Question: I have a UITextView where I set the border width, border color, and corner radius properties on its layer, and the outside looks great. However, the inner part of the border doesn't have rounded corners like the outer part, and it looks kind of funny. Is there a way to round the inner corners of the border?
Edit:
Here's the code I used in the 'initWithFrame:' method:
'''
- (id)initWithFrame:(CGRect)frame
{
self = [super initWithFrame:frame];
if (self) {
self.backgroundColor = UIColorFromRGB(0xdedede);
self.layer.cornerRadius = kTextFieldCornerRadius;
self.layer.borderColor = UIColorFromRGB(0xD4974C).CGColor;
self.layer.borderWidth = 3.0f;
self.font = [UIFont fontWithName:@"HelveticaNeue-Bold" size:12.0f];
[self setClipsToBounds:YES];
[self.layer setMasksToBounds:YES];
}
return self;
}
'''
And here's a screenshot of what it looks like now:
Notice the outer corners are rounded as expected, but the inner corners of the border are pointed rather than rounded. That's what I'm trying to fix. Thanks for your help!
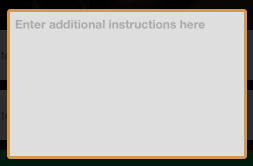
Answer: Try to set this,
'''
[txtView setClipsToBounds:YES]; //Confirms subviews are confined to the bounds of the view
[txtView.layer setMasksToBounds:YES]; //Confirms sublayers are clipped to the layer's bounds
'''
Probably the value of kTextFieldCornerRadius is set to low in your case.
If I set 'kTextFieldCornerRadius = 7;' see I can get perfect output.

try to increase your radius value.